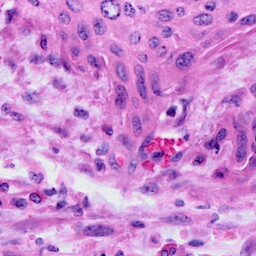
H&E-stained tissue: Cervix